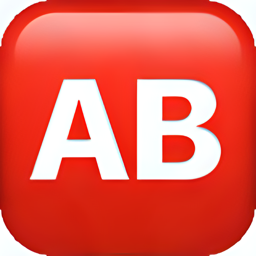
Name: negative squared ab
Emoji: 🆎
Group: Symbols
Sub-group: alphanum